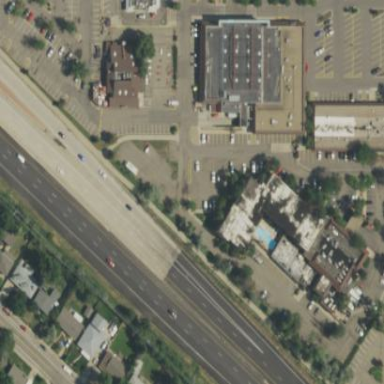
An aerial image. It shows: Retail area.